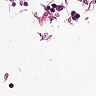
Metastatic tissue present: no